Question: Without making use of a 'data' event, I want this code to log the unicode reference of each key as I press it down. I can't understand why I'm getting 'Null' everytime.
Whenever I press down a key on my keyboard I'll fire a readable event on 'process.stdin' running a callback which allows me to read data from this readable stream. So why it isn't holding any data from my keypresses?
'''
// nodo.js
function nodo() {
var stdin = process.stdin;
var stdout = process.stdout;
if (stdin.isTTY) {
stdin.setRawMode(true);
stdin.setEncoding('utf8');
stdin.resume();
stdout.write('
>Bienvenido
');
} else {
process.exit();
}
stdin.on('readable', function(){
var input = stdin.read();
console.log(input);
});
}
nodo();
'''

I appreciate your attention.
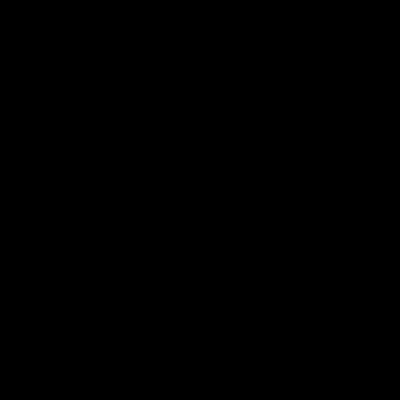
Answer: Please have a read of <URL>
that explains how to correctly handle 'process.stdin'. Your mistake was to use 'stdin.resume'
that enables the "old" compatibility mode on process stdin streams.
'''
// nodo.js
function nodo() {
var stdin = process.stdin;
var stdout = process.stdout;
if (stdin.isTTY) {
stdin.setRawMode(true);
stdin.setEncoding('utf8');
stdout.write('
>Bienvenido
');
process.stdin.setEncoding('utf8');
process.stdin.on('readable', function() {
var chunk = process.stdin.read();
if (chunk !== null) {
process.stdout.write('data: ' + chunk);
}
});
process.stdin.on('end', function() {
process.stdout.write('end');
});
} else {
process.exit();
}
}
nodo();
'''